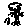
Label: tree